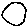
Label: circle